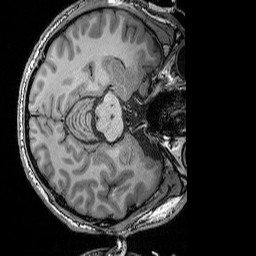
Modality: T1w
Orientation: axial
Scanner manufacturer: siemens
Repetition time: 2.25 s
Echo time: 0.00418 s